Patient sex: F
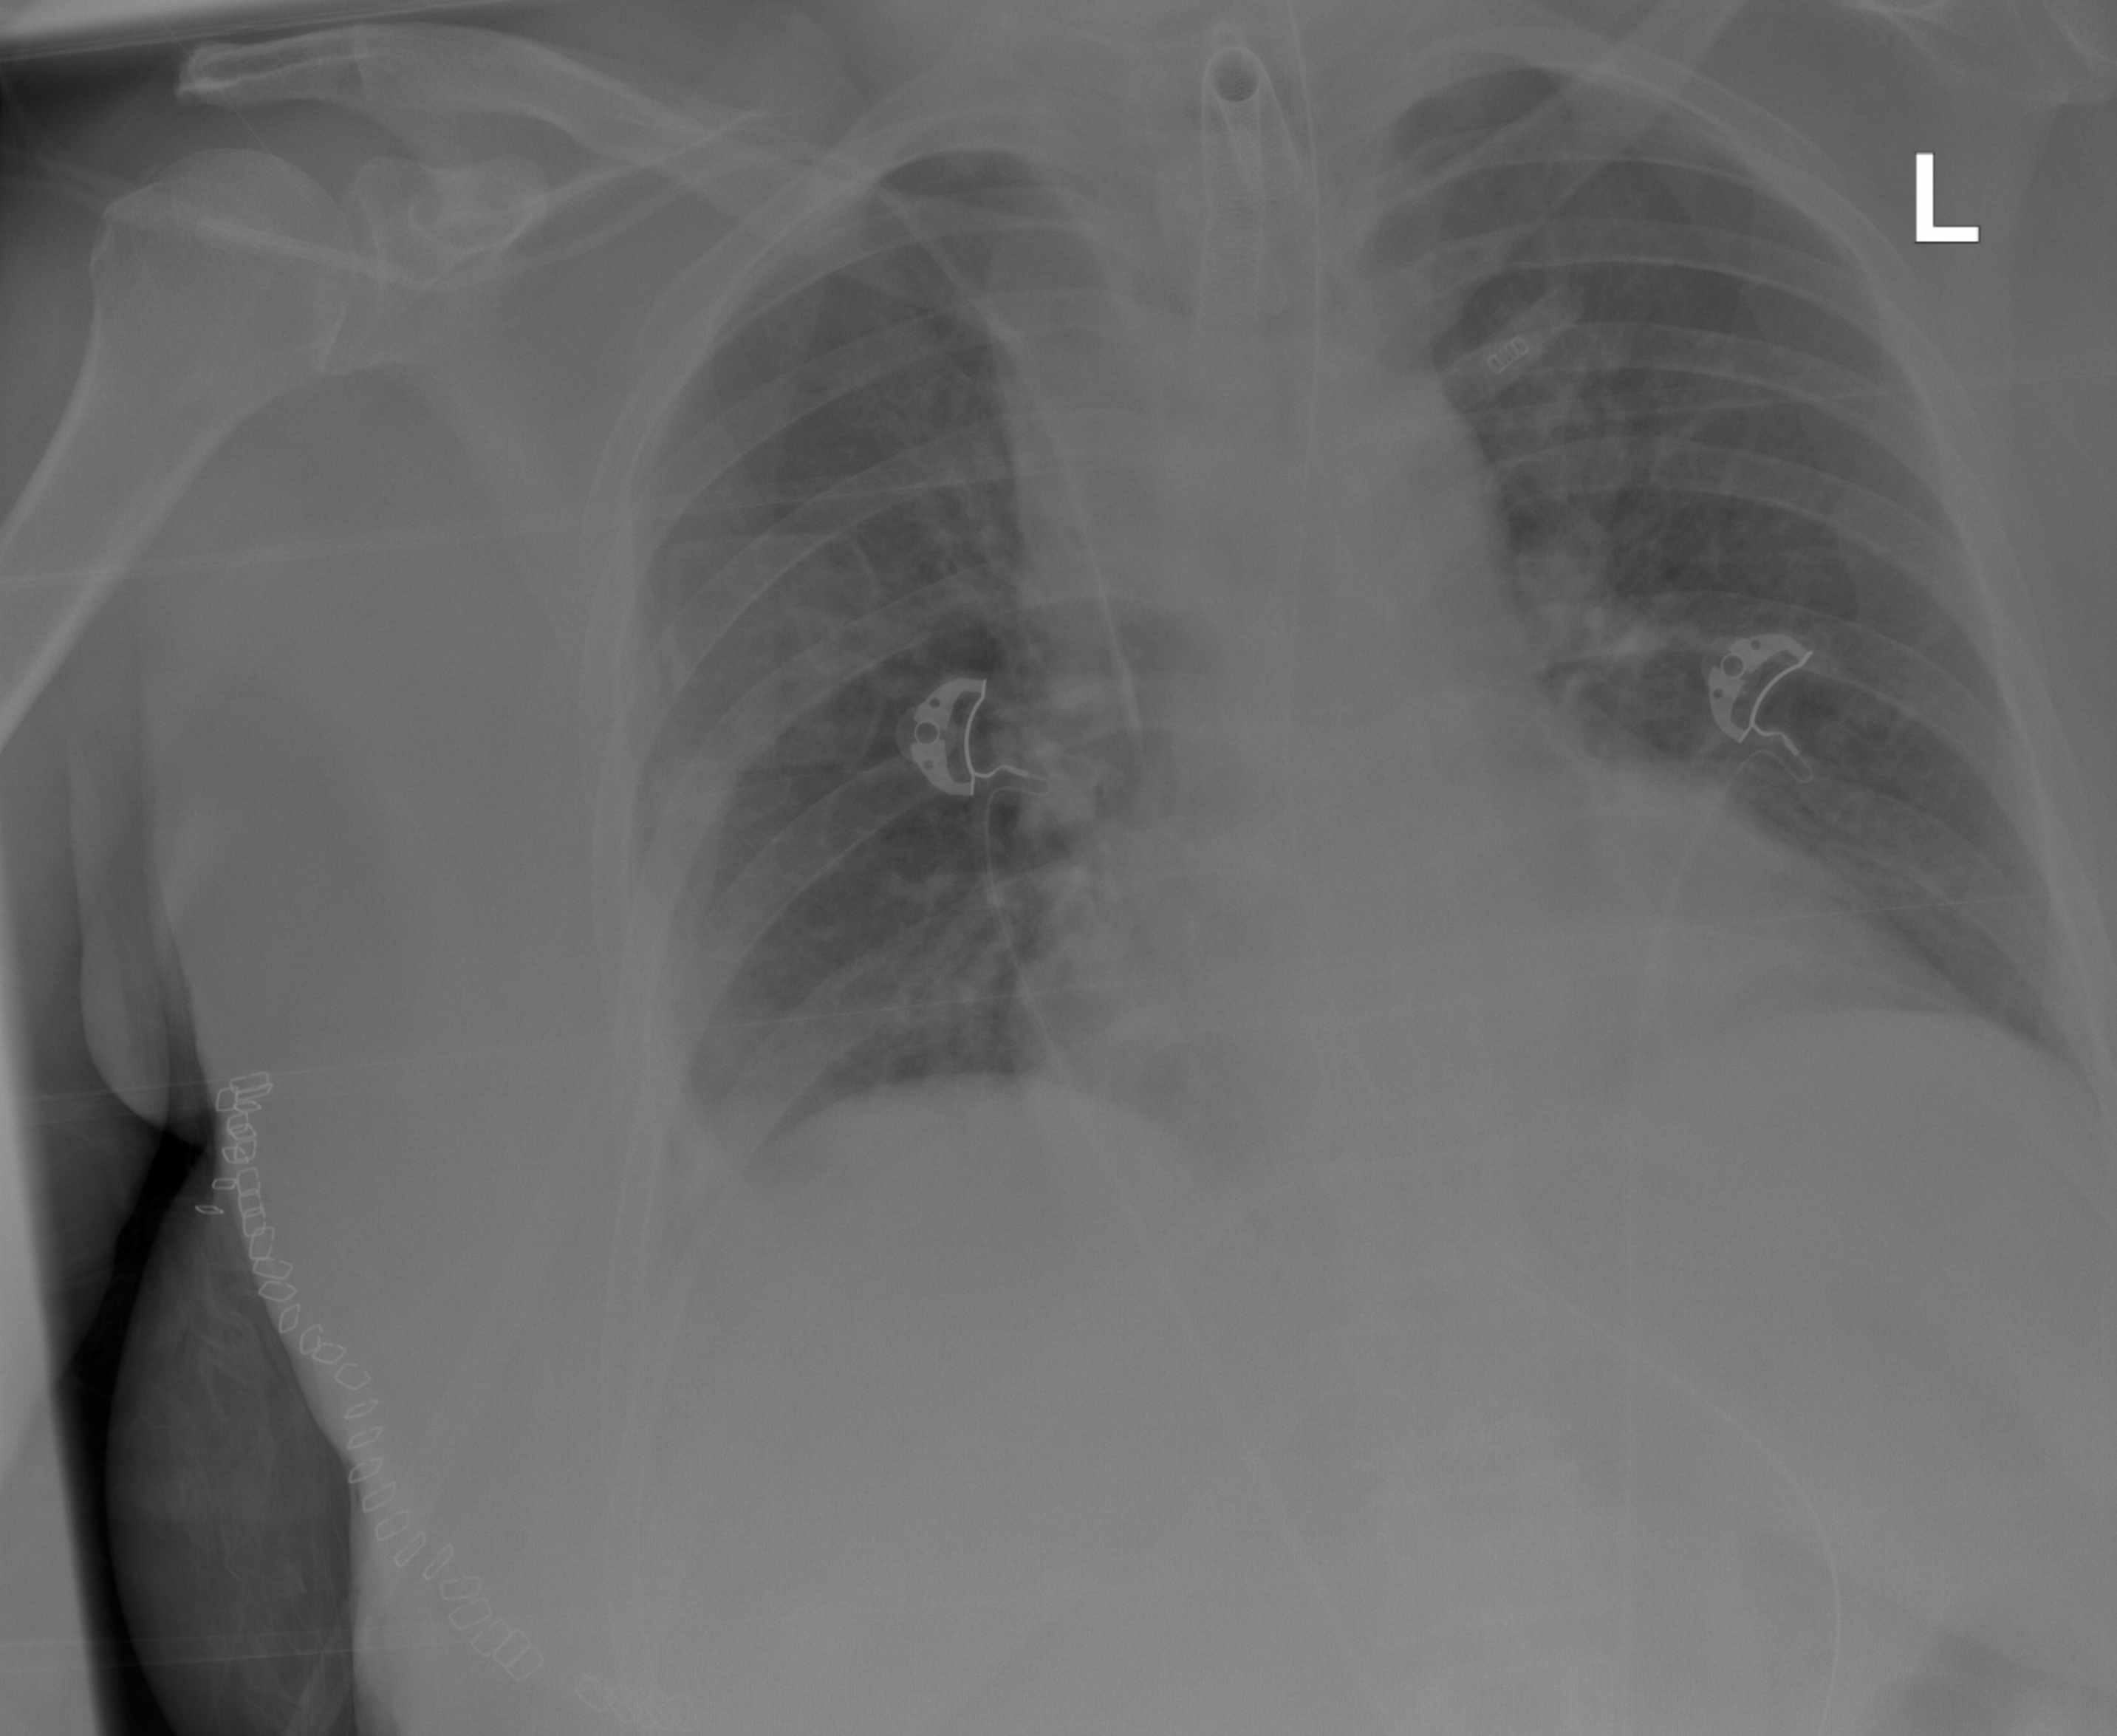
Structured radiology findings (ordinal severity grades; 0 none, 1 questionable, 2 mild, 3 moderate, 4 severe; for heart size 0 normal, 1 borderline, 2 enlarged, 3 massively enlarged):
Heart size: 1
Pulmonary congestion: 2
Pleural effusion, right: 0
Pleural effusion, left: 0
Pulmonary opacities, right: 0
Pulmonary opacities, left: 0
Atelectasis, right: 0
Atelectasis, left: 0